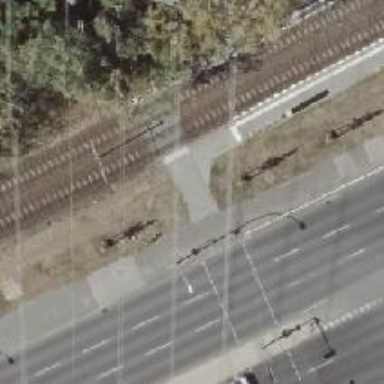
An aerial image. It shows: Uncontrolled tram crossing.